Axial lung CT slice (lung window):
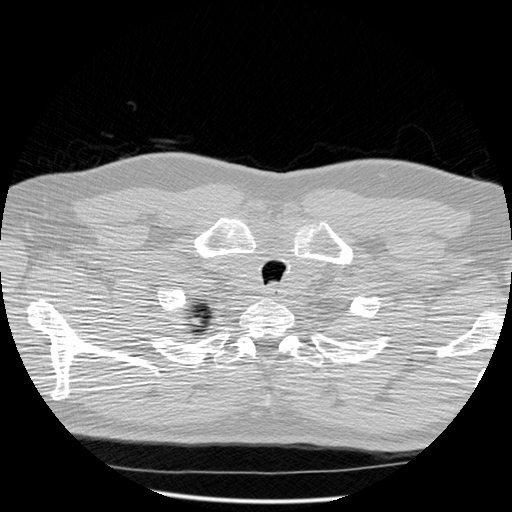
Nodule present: no